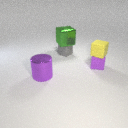
small purple rubber cube to the right of large purple metal cylinder